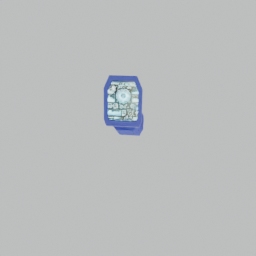
Label: mechanical